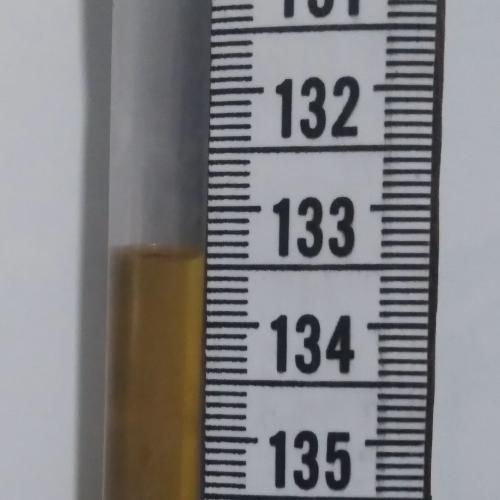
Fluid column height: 133.4 cm